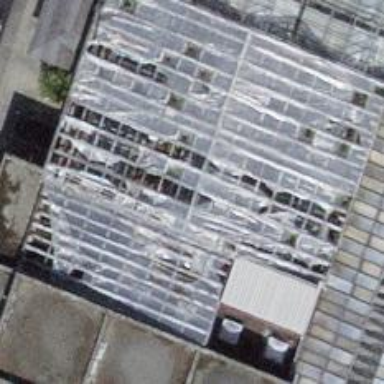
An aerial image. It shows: Greenhouse.